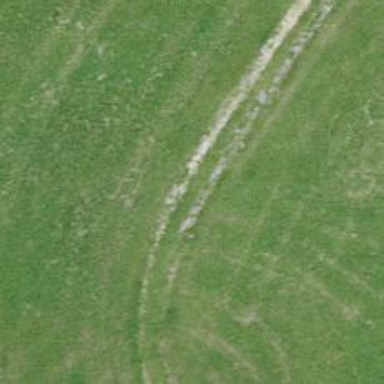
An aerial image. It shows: Track with compacted grade 4 surface.